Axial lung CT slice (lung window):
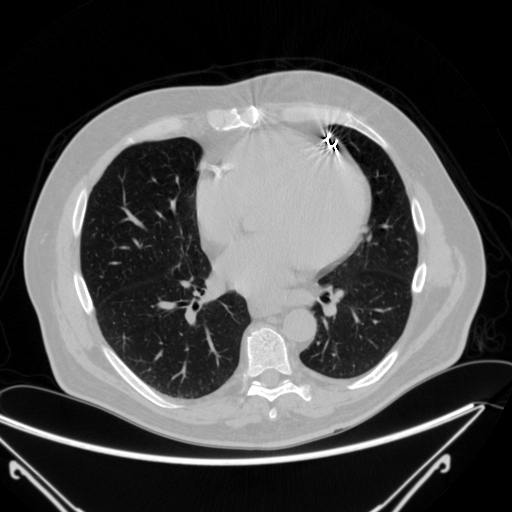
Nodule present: no